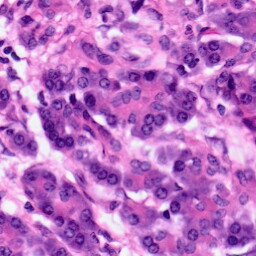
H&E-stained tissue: Pancreatic